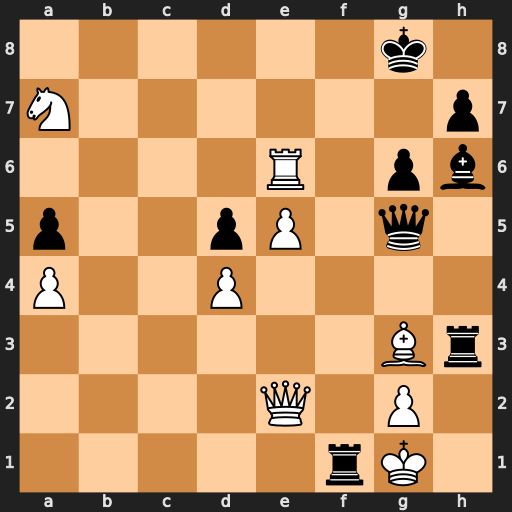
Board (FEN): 6k1/N6p/4R1pb/p2pP1q1/P2P4/6Br/4Q1P1/5rK1
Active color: w
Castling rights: -
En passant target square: -
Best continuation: Qxf1 Qe3+ Bf2